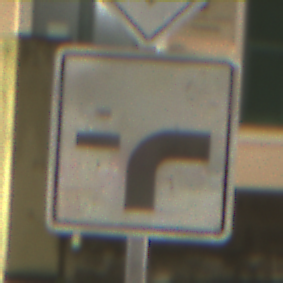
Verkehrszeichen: VerlaufVorfahrtsstrasse9
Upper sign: Vorfahrtsstrasse
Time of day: Night
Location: Outdoor (Urban)
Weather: PartlyCloudy
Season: NotSpecified
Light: Artificial